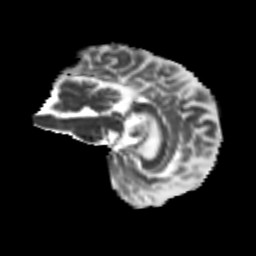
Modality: MD
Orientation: sagittal
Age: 66
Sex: male
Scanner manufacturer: siemens
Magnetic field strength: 3 T
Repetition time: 8.6 s
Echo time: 0.095 s